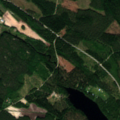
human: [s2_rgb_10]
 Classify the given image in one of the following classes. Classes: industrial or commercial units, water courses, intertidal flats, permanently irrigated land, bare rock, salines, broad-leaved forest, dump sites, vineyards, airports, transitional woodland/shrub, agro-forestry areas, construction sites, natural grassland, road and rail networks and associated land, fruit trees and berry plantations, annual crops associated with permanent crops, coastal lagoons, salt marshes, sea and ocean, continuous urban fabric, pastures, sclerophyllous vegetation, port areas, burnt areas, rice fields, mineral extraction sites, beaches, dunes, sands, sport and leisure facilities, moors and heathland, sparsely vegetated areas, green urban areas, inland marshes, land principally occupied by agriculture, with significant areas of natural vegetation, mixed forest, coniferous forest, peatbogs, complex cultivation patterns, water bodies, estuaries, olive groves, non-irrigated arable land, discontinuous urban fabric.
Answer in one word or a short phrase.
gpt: coniferous forest, mixed forest, transitional woodland/shrub, water bodies